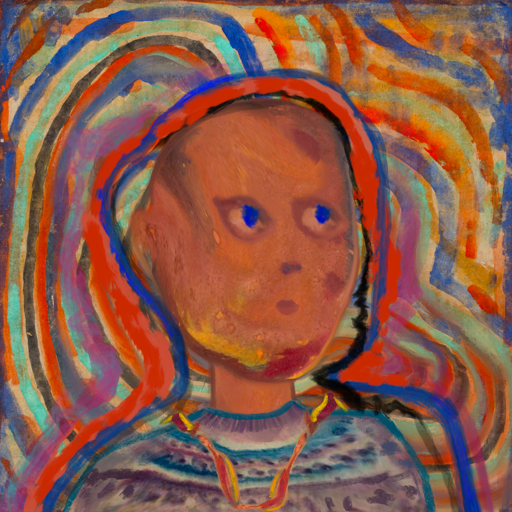
Background: Sisters, Head And Neck Side: Mother_And_Son_Son, Face Side: Mother_And_Son_Mother, Bust: HillGirl, Hair Side: Experience, Head Accessory: Blank, Second Necklace: Gypsy_Mother_1, Necklace: Blank, Baby: Blank